Question: I am having some problems with XML writing to a file. I am trying to create a tree with some elements in it, however the errors that I am getting are quite baffling, at least to me.
Below is an image of the errors that I am getting.. Can anyone shed some lights on them?

Not sure if the image will be displayed large enough.. if not here is the link to the image: <URL>
Apart from the last one (I have not declared anything to be returned), what is the problem with the other errors and warning?
Here is the code in text:
'''
-(NSData *)constructXMLRequest
{
NSXMLElement *root = [[NSXMLElement alloc] initWithName:@"items"];
NSXMLElement *item0 = [[NSXMLElement alloc] initWithName:@"item"];
[item0 addAttribute:[NSXMLNode attributeWithName:@"id" stringValue:@"0"]];
NSXMLElement *object = [[NSXMLElement alloc] initWithName:@"object"];
[object setStringValue:@"object 1"];
NSXMLElement *description [[NSXMLElement alloc] initWithName:@"description"];
[object setStringValue:@"description 1"];
[item0 addChild:object];
[item0 addChild:description];
[root addChild:item0];
}
'''
Errors:
1. error: expected ']' before 'initWithName'
2. error: 'description' undeclared (first use in this function)
Thanks
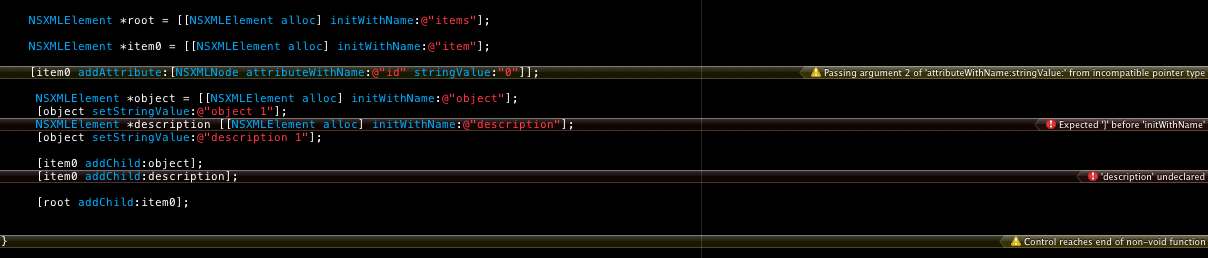
Answer: "Expected "]" before initWithName" seems first error. You have missed assignent in that line.
'''
NSXMLElement *description = [[NSXMLElement alloc] initWithName:@"description"];
'''
Second error will go off automatically.